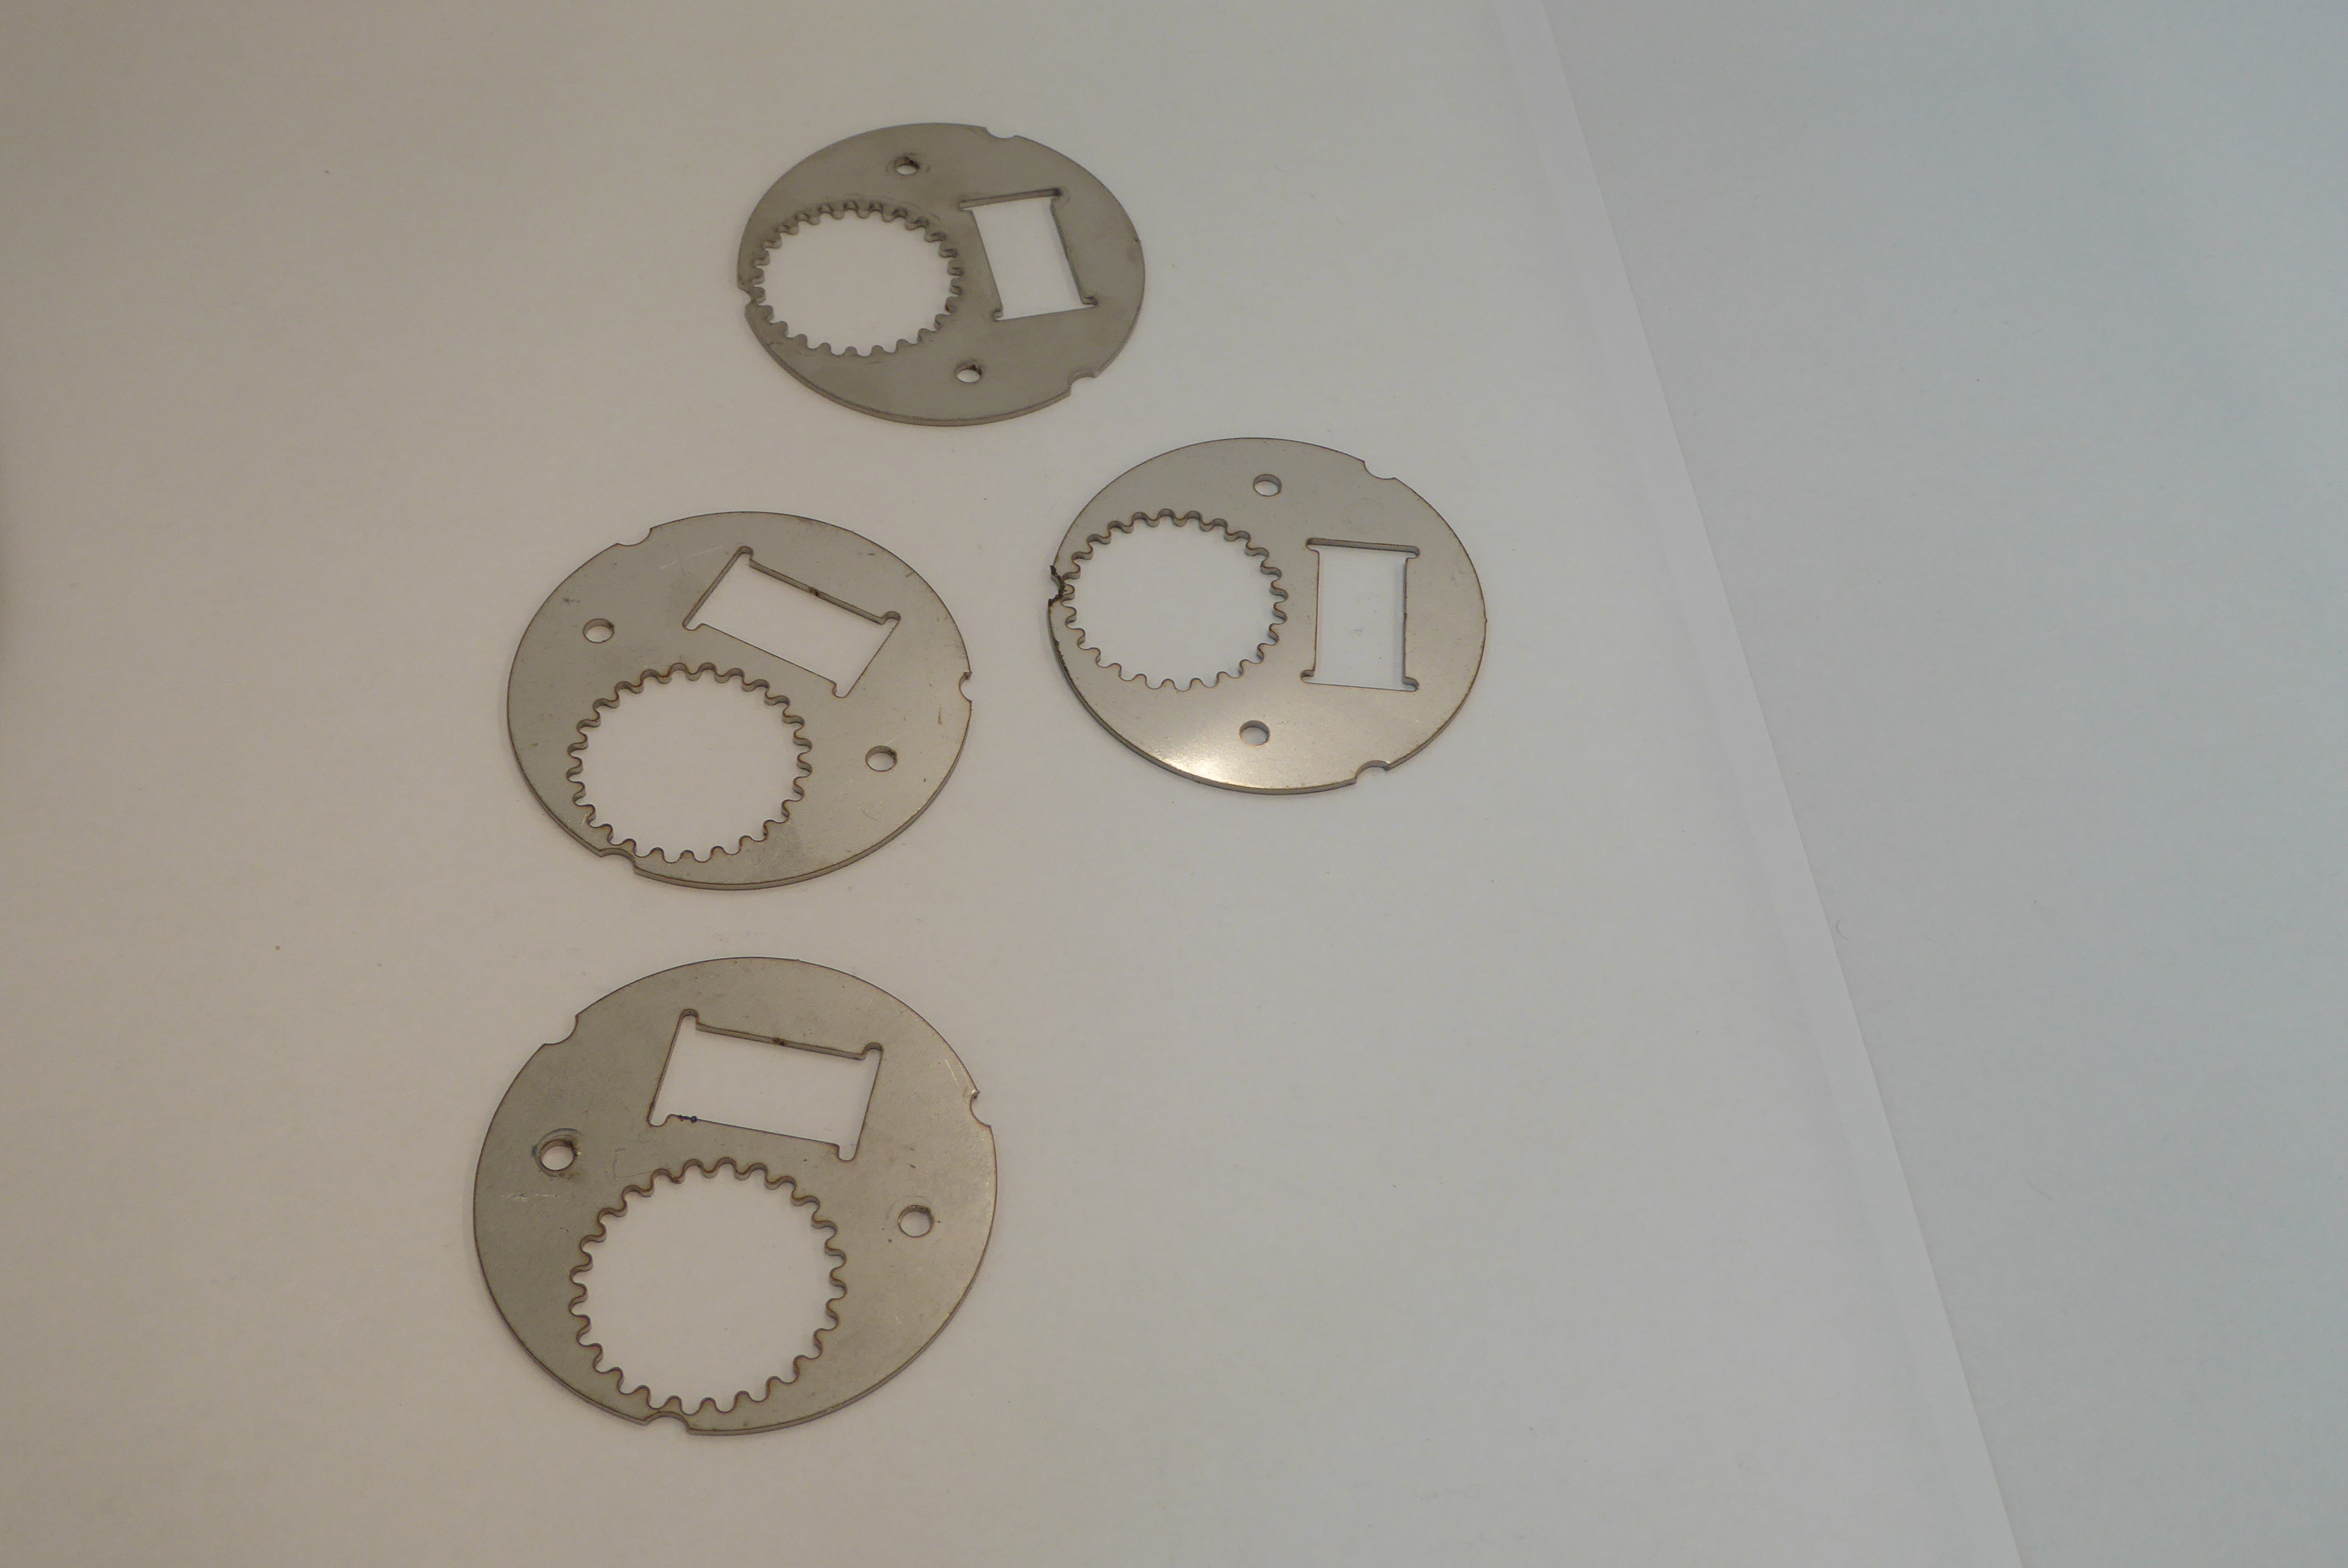
Label: Bottle Opener - Inlay